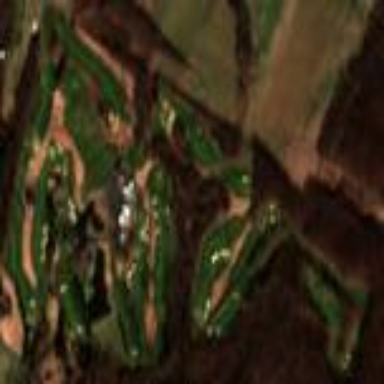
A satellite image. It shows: Golf course surrounded by greenery.